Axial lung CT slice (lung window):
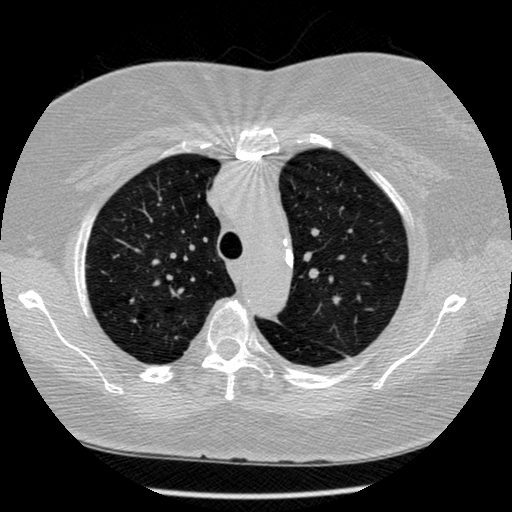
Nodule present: yes
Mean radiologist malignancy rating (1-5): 2